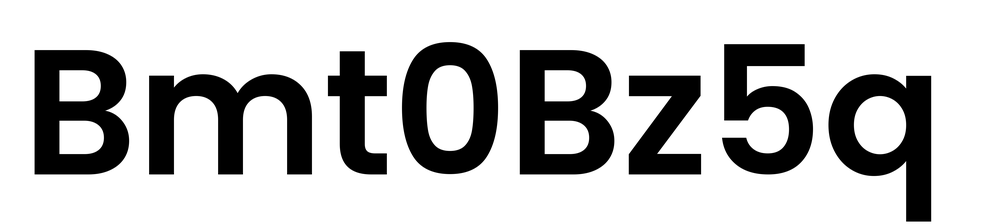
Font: Poppins-SemiBold